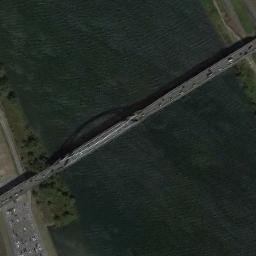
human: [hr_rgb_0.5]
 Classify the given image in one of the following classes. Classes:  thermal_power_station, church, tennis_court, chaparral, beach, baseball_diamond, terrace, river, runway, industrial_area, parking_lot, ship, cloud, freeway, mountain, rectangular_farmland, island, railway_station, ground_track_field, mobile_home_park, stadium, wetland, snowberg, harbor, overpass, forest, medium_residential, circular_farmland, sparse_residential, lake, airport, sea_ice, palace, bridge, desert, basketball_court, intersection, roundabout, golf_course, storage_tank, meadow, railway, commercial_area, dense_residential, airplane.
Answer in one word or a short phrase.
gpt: bridge